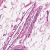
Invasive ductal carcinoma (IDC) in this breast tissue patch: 0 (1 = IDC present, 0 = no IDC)